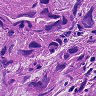
Metastatic tissue present: yes